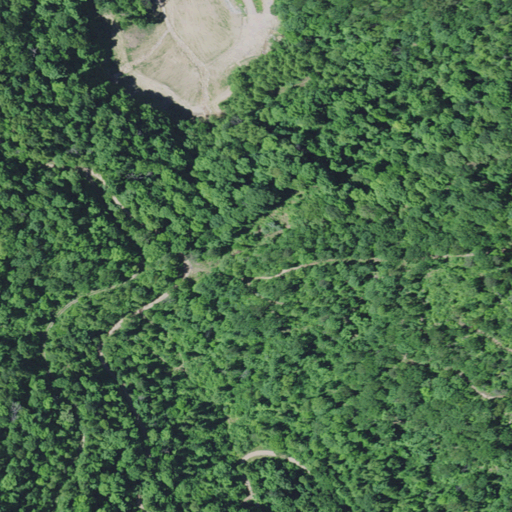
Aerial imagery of gap in Kentucky named Indian Grave Gap containing deciduous forest, open development, shrub, and mixed forest